RGB frame:
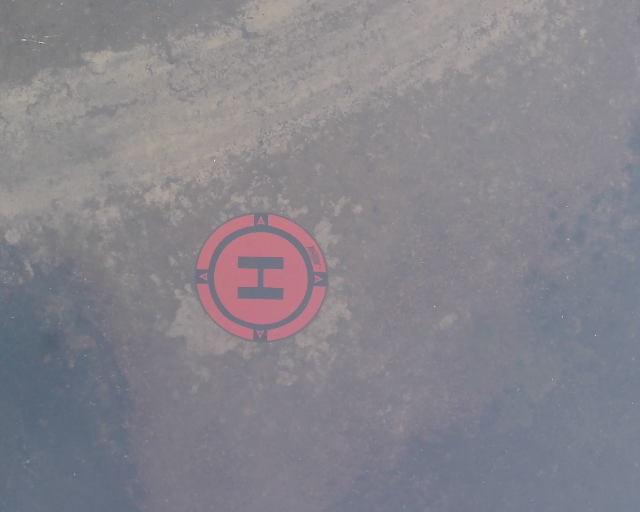
Thermal frame:
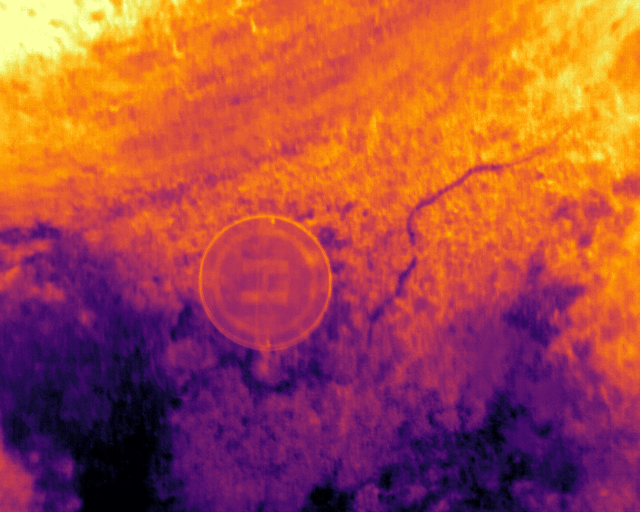
Captured: 2026-02-26 03:12:04
Pixels at or above 80 °C: 0 (fraction of frame: 0)